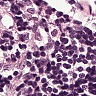
Metastatic tissue present: no